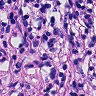
Metastatic tissue present: yes